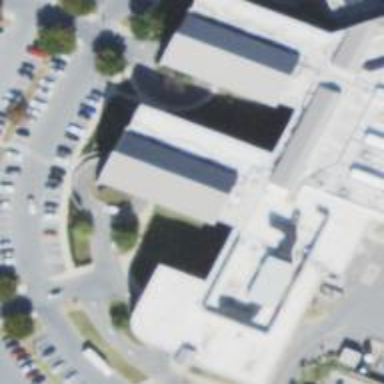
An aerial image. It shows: Clinic.